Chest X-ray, PA view. Patient: 48 years old, sex F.
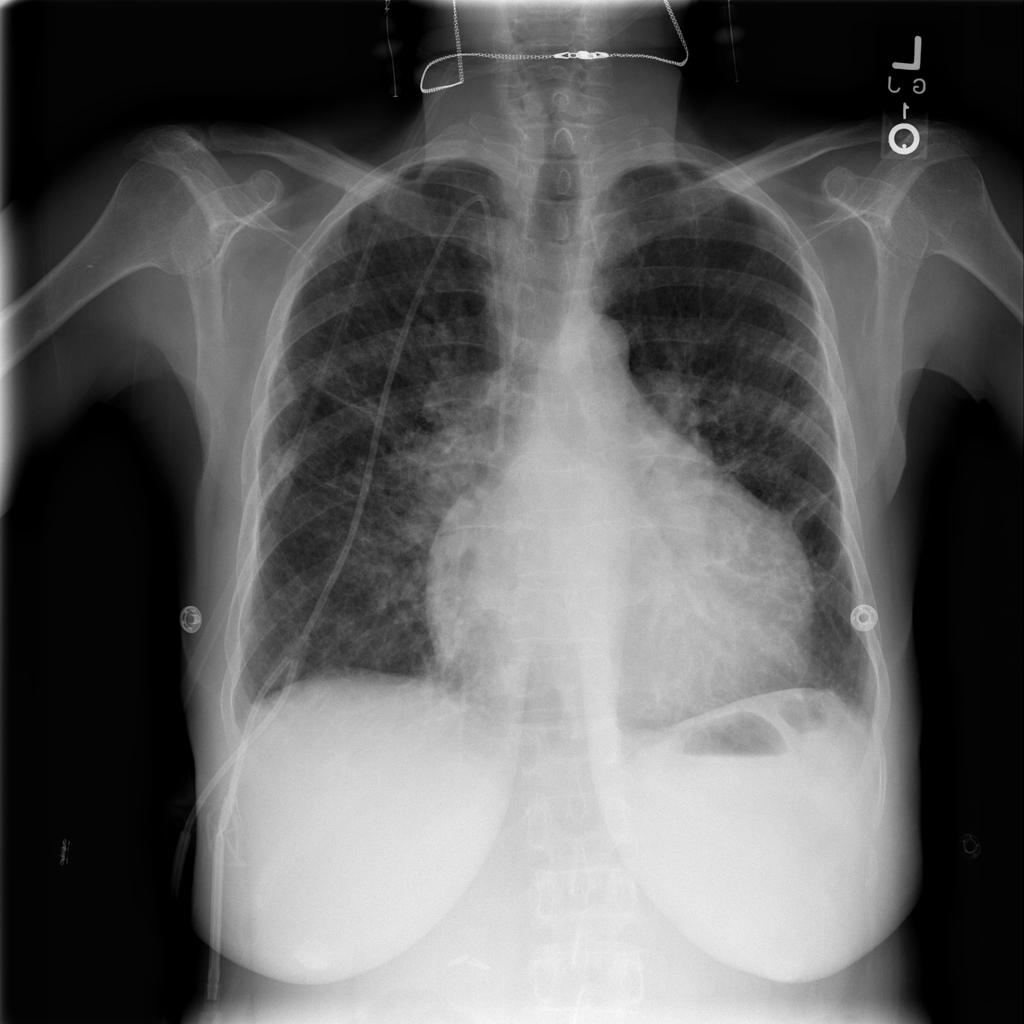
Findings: Cardiomegaly, Fibrosis, Infiltration